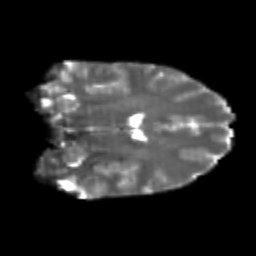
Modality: T2w
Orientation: coronal
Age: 25
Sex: male
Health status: healthy
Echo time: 0.074 s